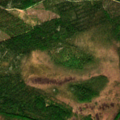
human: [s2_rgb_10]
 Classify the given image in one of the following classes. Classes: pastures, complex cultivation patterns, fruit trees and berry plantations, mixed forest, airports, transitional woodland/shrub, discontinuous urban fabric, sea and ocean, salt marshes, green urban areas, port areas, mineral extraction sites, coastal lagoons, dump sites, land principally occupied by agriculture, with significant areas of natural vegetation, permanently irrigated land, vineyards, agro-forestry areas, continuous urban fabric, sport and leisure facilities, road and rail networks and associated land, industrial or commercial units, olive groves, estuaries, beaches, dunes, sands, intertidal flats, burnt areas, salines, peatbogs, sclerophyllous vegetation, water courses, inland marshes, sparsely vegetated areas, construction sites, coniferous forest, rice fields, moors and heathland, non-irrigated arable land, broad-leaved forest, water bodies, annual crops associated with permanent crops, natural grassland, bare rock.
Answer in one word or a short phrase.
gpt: coniferous forest, mixed forest, transitional woodland/shrub